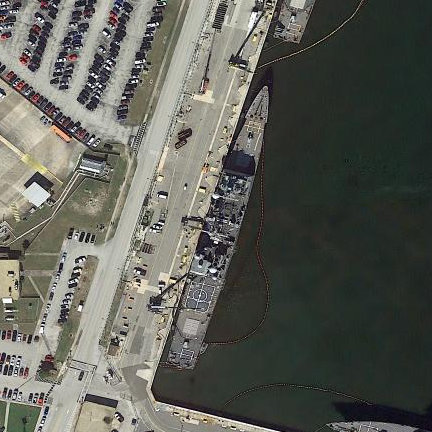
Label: cruiser